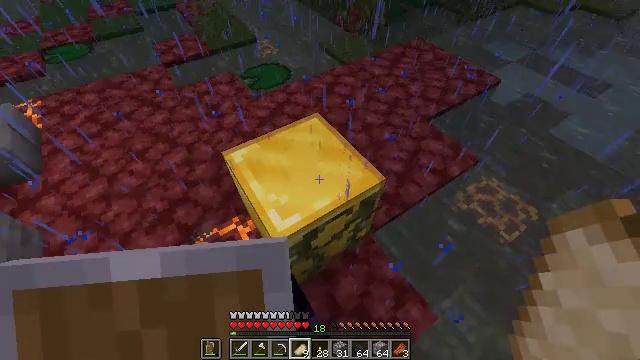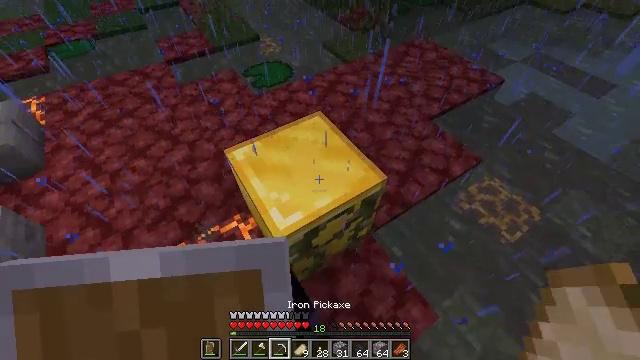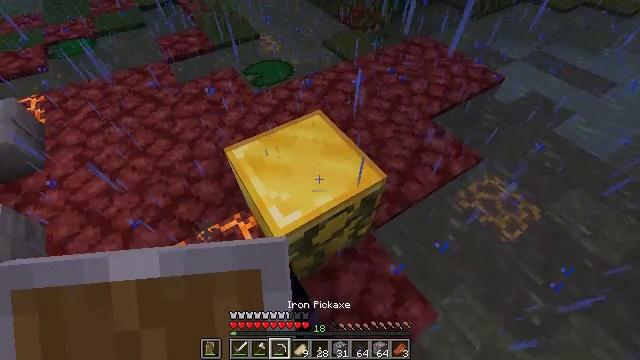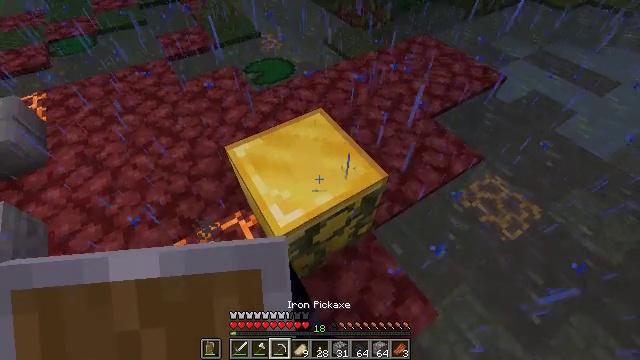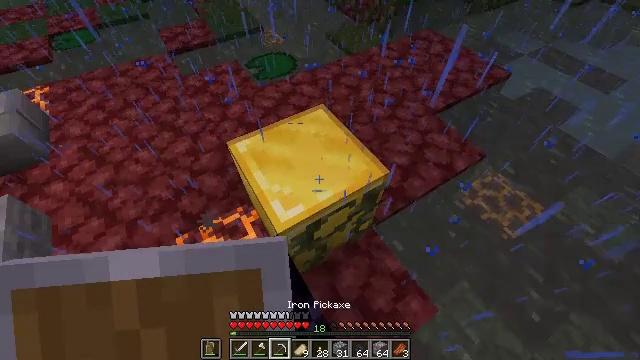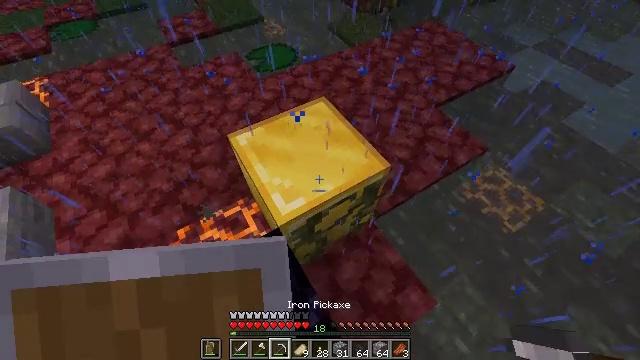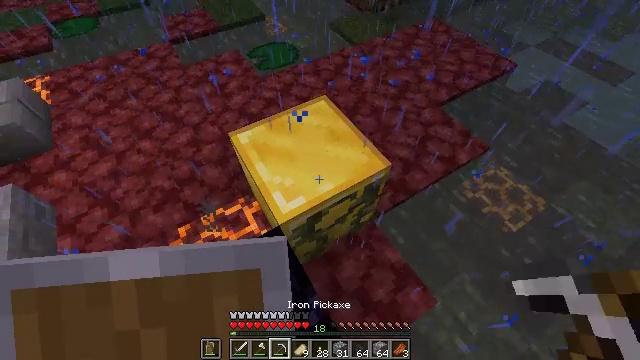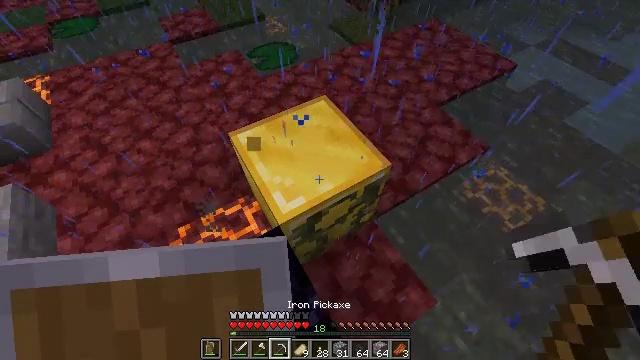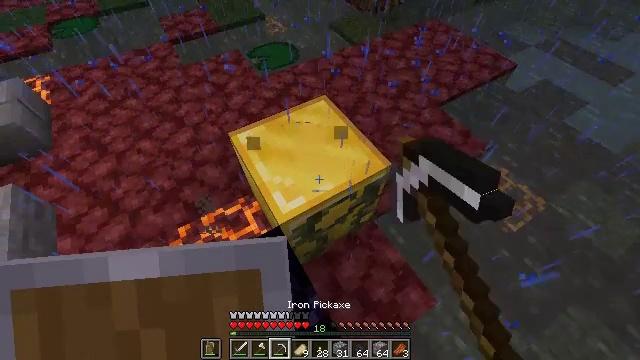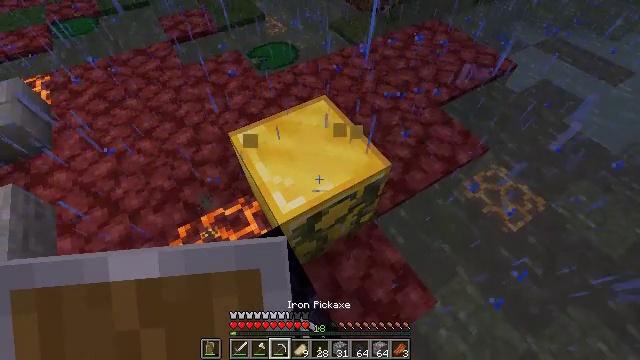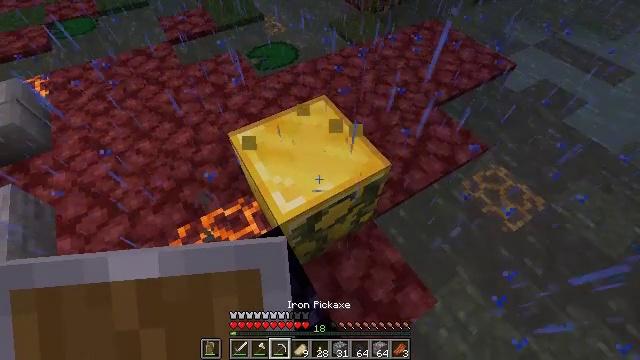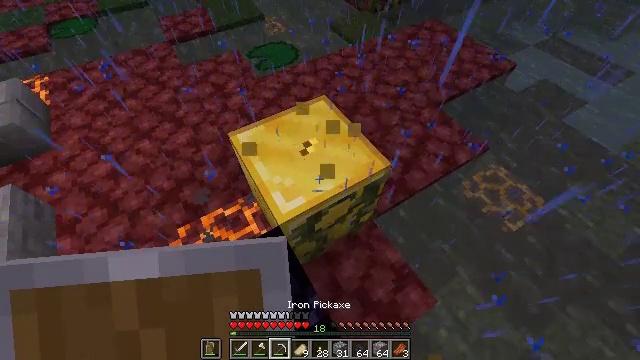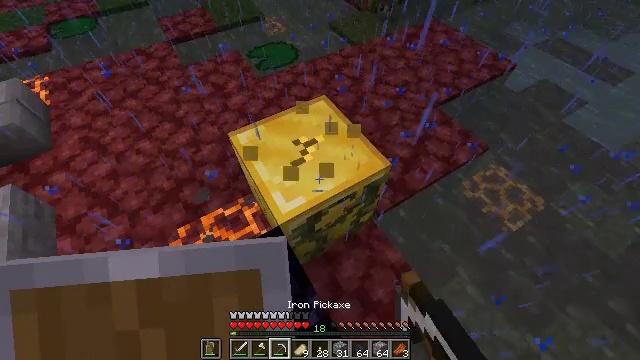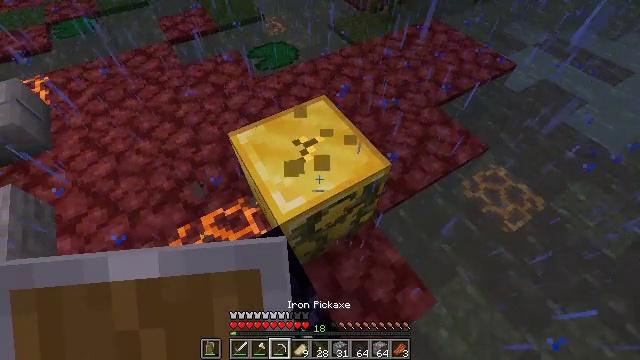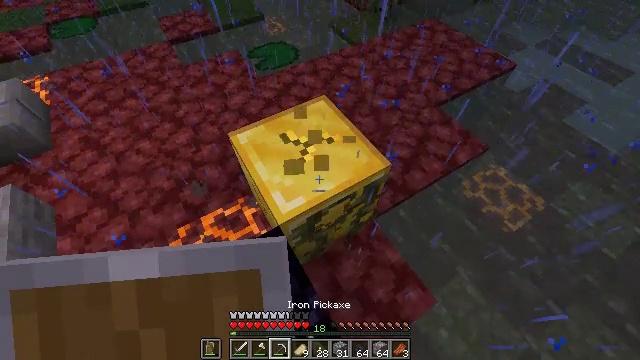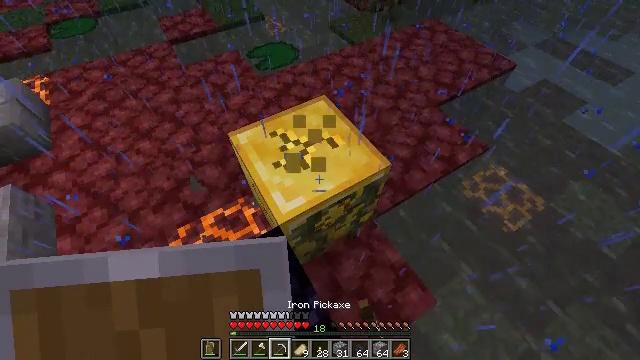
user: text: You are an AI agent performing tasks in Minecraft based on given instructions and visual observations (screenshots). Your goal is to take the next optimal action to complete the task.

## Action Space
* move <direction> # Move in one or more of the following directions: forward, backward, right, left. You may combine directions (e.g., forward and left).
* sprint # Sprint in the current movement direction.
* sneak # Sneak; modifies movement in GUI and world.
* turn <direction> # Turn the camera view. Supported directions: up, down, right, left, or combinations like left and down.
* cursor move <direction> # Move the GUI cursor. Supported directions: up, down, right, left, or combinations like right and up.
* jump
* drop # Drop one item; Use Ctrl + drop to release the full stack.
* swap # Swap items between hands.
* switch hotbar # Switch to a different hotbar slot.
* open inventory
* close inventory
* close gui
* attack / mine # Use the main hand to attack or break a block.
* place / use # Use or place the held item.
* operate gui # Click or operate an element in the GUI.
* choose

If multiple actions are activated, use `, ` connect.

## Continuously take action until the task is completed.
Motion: motion action
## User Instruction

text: Retrieve the valuable gold block.
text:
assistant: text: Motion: no_op
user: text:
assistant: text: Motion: no_op
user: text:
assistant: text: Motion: no_op
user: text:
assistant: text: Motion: no_op
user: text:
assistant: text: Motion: turn down
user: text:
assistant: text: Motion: no_op
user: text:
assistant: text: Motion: attack / mine
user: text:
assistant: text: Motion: attack / mine
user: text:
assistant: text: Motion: attack / mine
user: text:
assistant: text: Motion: attack / mine
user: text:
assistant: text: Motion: attack / mine
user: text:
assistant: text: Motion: attack / mine
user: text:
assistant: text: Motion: attack / mine
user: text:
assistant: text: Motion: attack / mine
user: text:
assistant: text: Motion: attack / mine
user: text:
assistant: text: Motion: attack / mine
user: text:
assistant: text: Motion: attack / mine
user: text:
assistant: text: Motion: attack / mine
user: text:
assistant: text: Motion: attack / mine
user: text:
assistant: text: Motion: attack / mine
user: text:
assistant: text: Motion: attack / mine
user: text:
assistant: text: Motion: attack / mine
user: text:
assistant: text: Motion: attack / mine
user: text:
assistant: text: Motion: attack / mine
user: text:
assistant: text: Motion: move forward, attack / mine
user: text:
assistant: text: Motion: move forward, turn left and down, attack / mine
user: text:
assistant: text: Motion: move forward, turn left and down, attack / mine
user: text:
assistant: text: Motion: move forward, attack / mine
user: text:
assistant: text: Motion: attack / mine